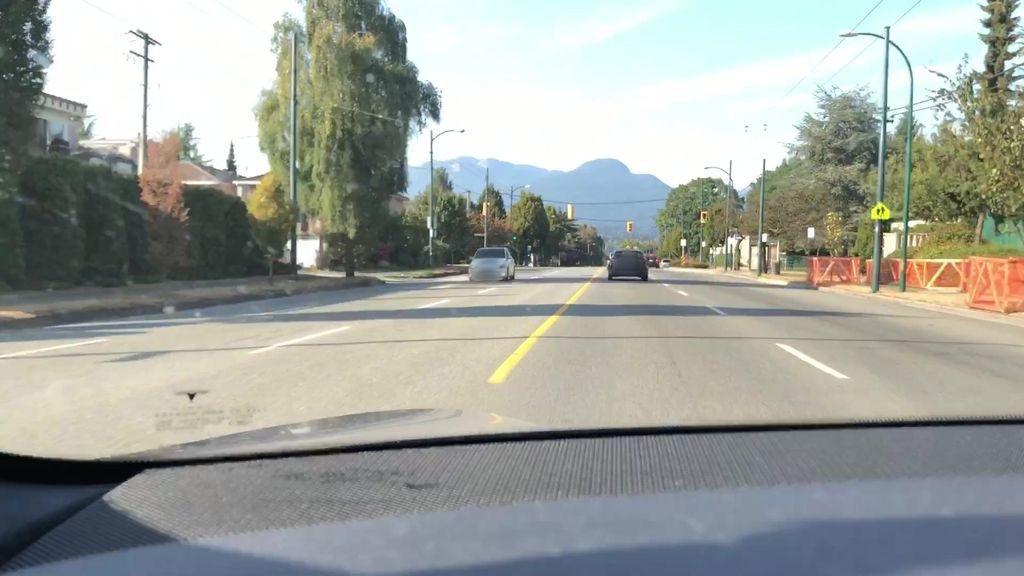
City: vancouver